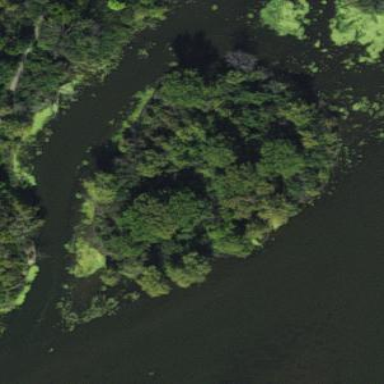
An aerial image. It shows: Islet surrounded by woodland.